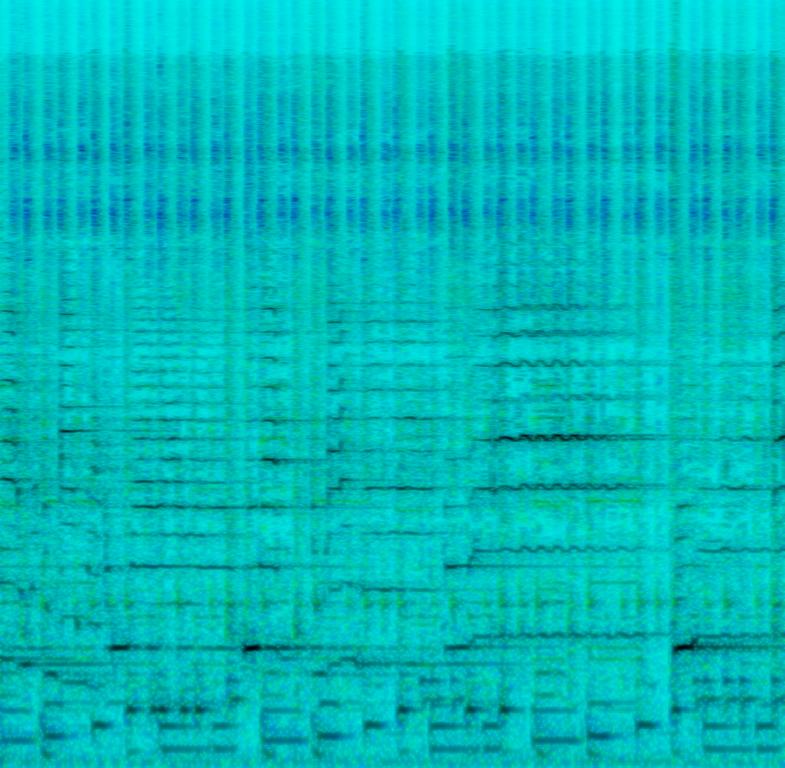
The low quality recording features a Champeta song that consists of wooden percussive elements, electric guitar solo melody, funky electric rhythm guitar chords, shimmering shakers and hi hats and smooth bass guitar. It sounds funky and like something you would dance to in a bar.